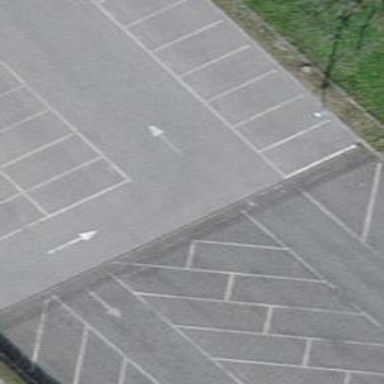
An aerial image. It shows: Road serving as parking aisle.